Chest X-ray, PA view. Patient: 61 years old, sex M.
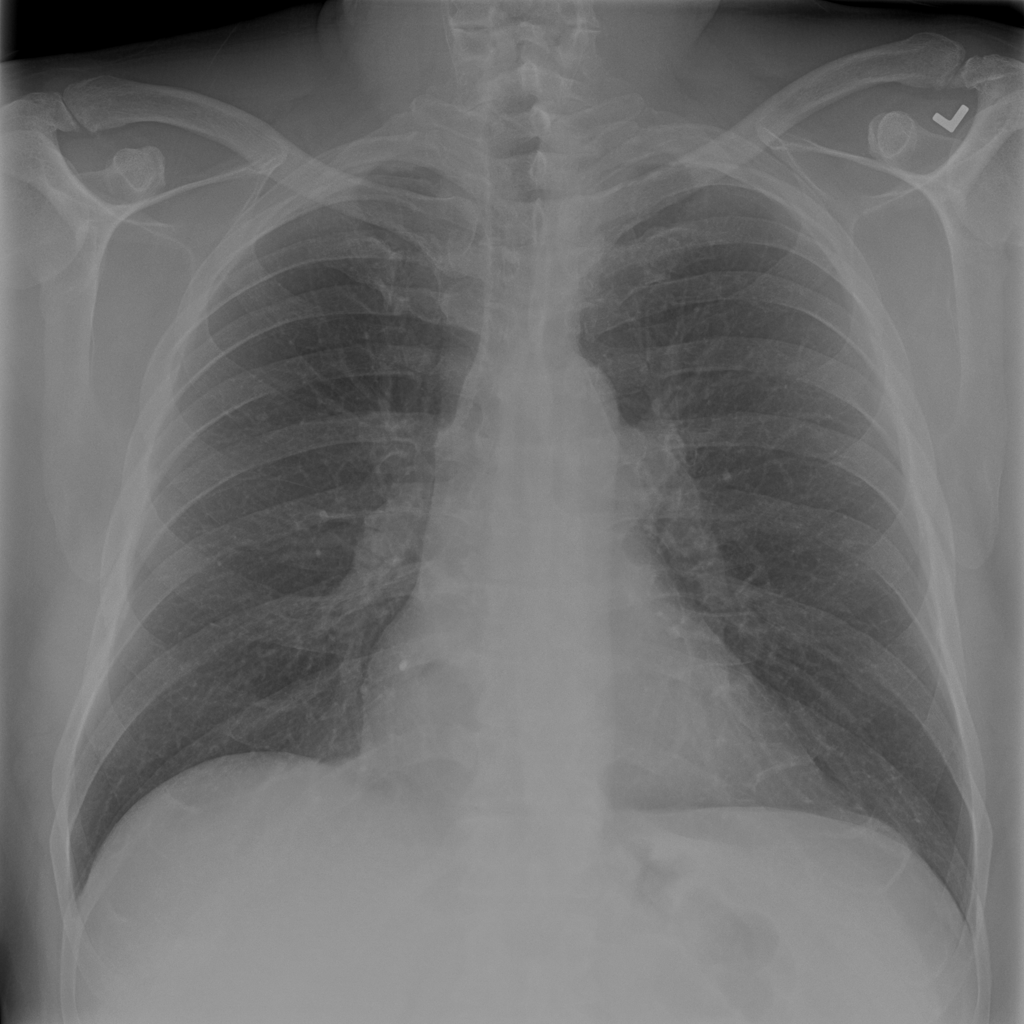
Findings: No Finding